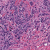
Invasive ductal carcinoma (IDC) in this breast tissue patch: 1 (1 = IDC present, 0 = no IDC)